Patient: sex F, age 77
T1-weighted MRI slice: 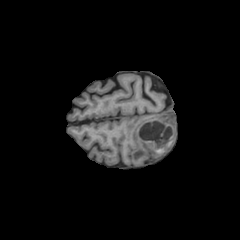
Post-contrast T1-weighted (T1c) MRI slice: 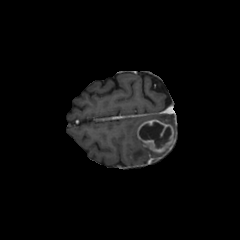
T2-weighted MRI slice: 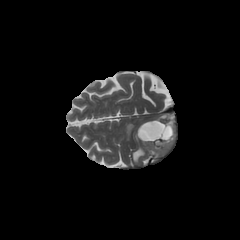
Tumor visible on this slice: yes
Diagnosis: Glioblastoma, IDH-wildtype
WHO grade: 4